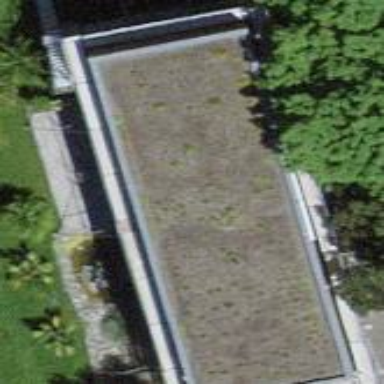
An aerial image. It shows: Building with flat roof.